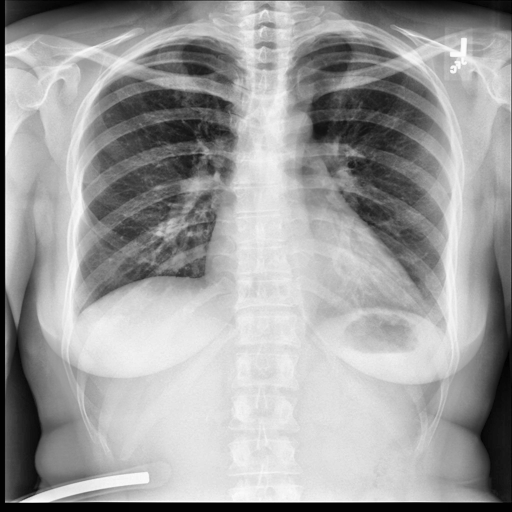
Finding: NORMAL